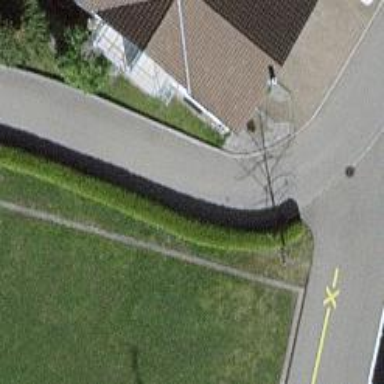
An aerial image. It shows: Paved residential road.